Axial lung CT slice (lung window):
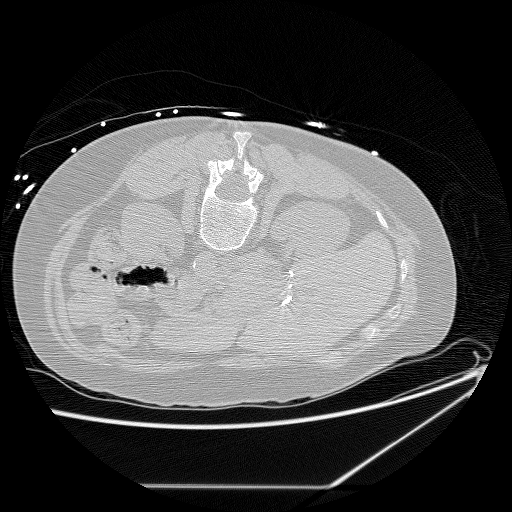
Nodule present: no